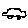
Label: car